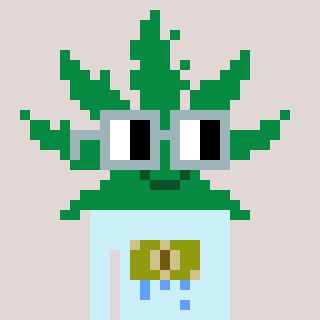
a pixel art character with square dark gray glasses, a weed-shaped head and a cold-colored body on a warm background